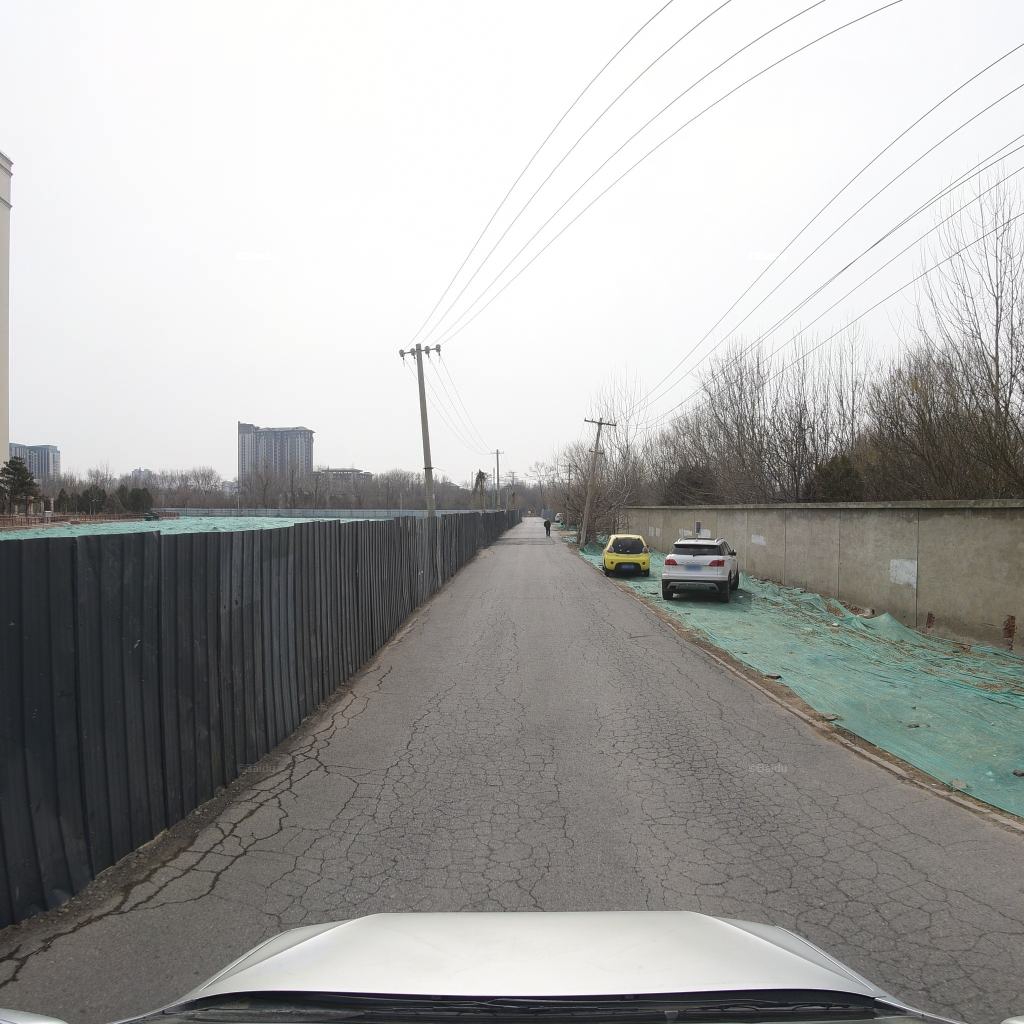
Region: Fengtai
Road damage annotations: alligator crack